Interaction volume radius: 5 \u00c5
Interaction volume height: 25 \u00c5
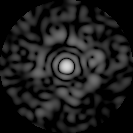
Disorder parameter: 0.8298